Question: I have a C# form application that connects to a electronic device using the serial port.
The class "'SerialCommunicationManager'" hooks up to the serial port on application startup and handles the dirty business of talkning to the device.
What I would like is to expose the following methods.
- - -
Primarily a local website running on the same machine is the one I want to expose the methods for, but in the future I imagine the need for external applications as well.
- - -
Big thanks
//David

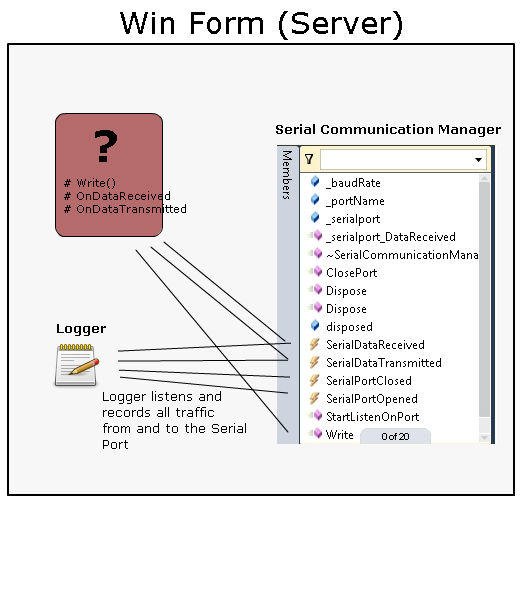
Answer: I would recommend <URL>. This provides you a huge amount of flexibility in terms of how you serve and expose this information, including being able to change the method by which its served via configuration.